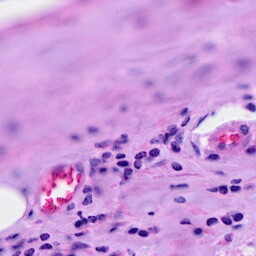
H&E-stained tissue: Breast